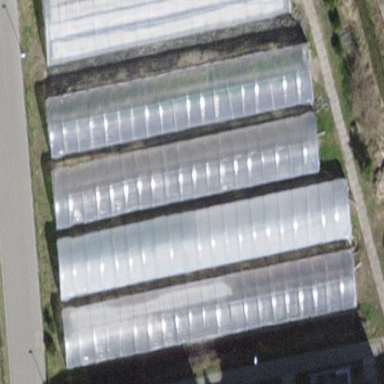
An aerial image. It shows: Greenhouse.